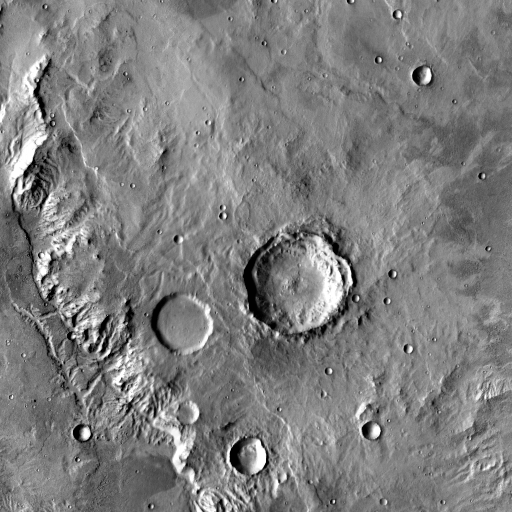
Crater classes present: Background, Other, Layered